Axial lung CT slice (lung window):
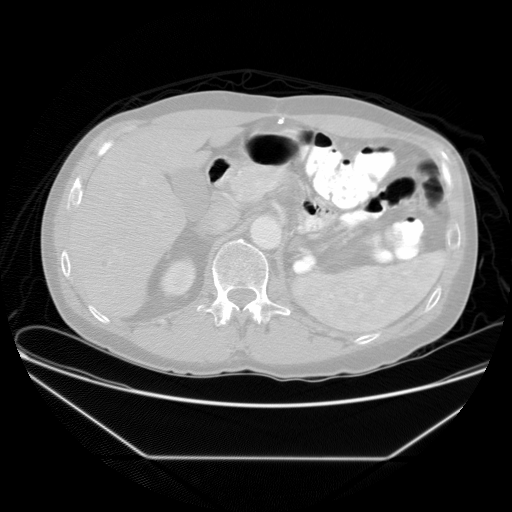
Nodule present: no